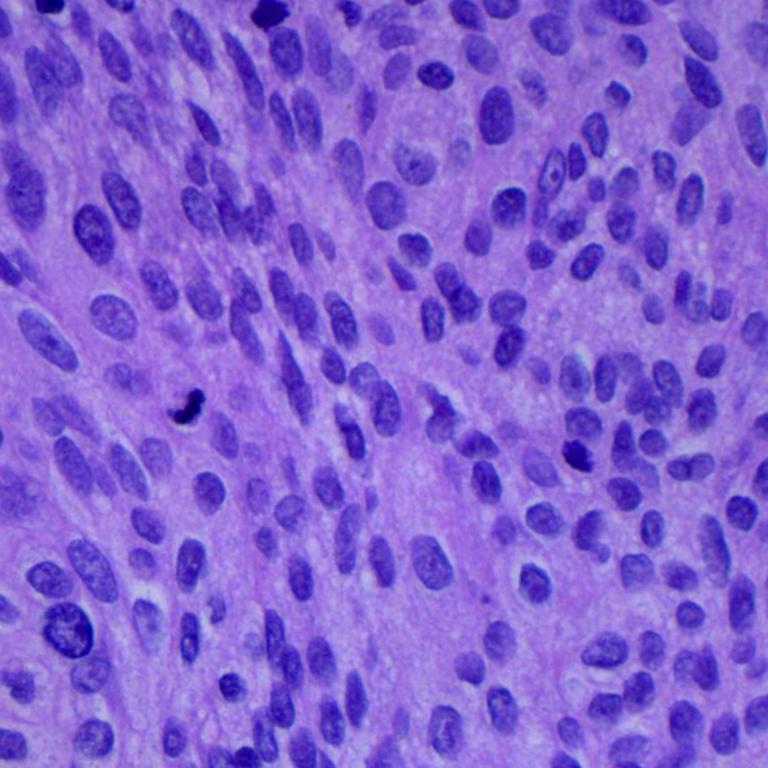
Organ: lung
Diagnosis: squamous carcinomas